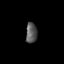
Tissue: prostate
Cell type: T cells
Senescence score: 0.8696
Nuclear area (px): 224
Mean DAPI intensity: 89.116